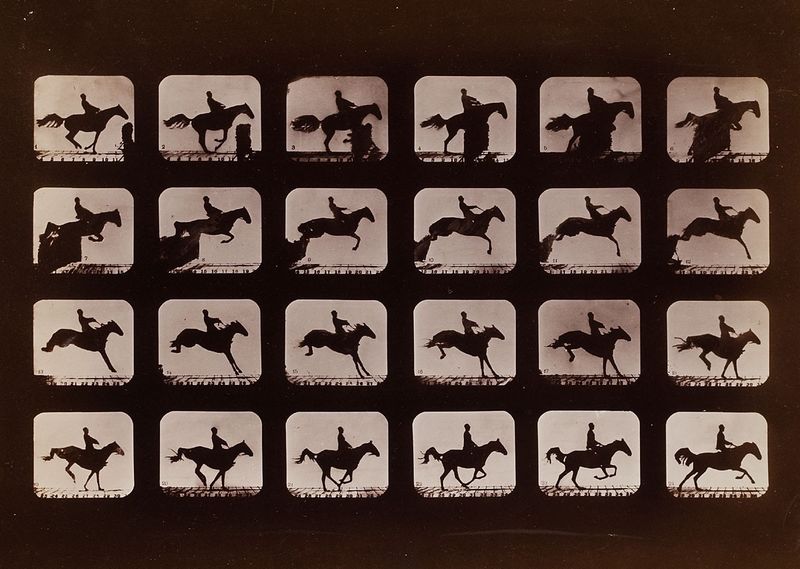
Titel: Tafel #47 aus dem Album 'The Attitudes of Animals in Motion'
Künstler: Eadweard Muybridge
Standort: Hamburg
Institution: Museum für Kunst und Gewerbe Hamburg
Schlagwörter: bewegung, pferd, foto, fotografie, photographie, photo, albumin, lichtbild, dokumentarfotografie, bildwerke, angewandte und bildende kunst, hessische systematik, schwarzweißpositivverfahren, silbersalzverfahren, schwarzweißfotografie, berichtende, albuminpapier